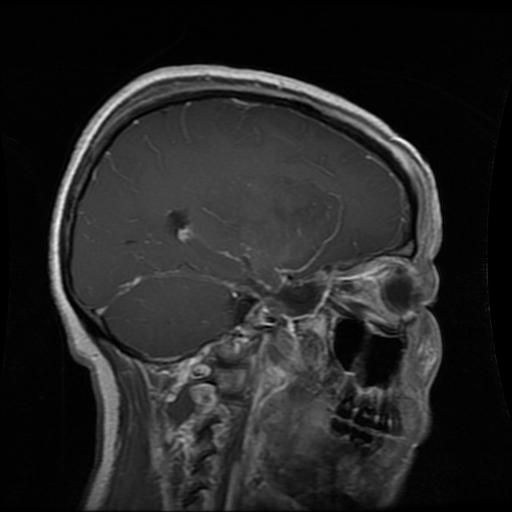
Label: glioma